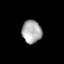
Tissue: lung
Cell type: Myeloid cells
Senescence score: 0.2253
Nuclear area (px): 442
Mean DAPI intensity: 171.163